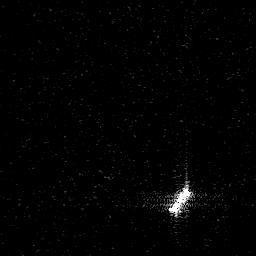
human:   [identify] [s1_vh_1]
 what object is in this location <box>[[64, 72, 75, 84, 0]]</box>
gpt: <ref>1 medium ship at the bottom right</ref>